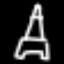
Label: The Eiffel Tower